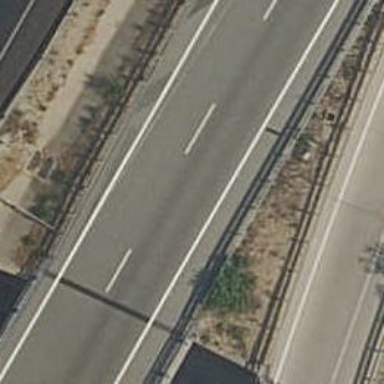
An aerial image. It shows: Motorway link bridge.